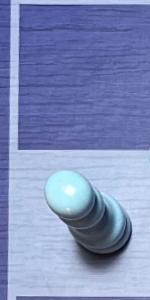
Label: Pawn_White